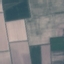
Label: AnnualCrop